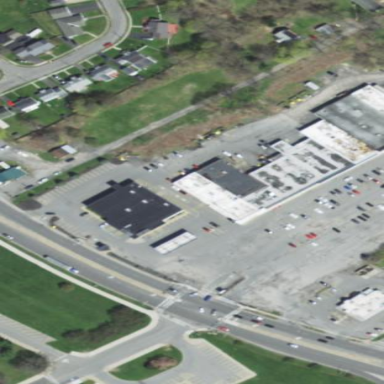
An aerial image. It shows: Strip mall building.